Question: How can i have separator between buttons. Below is the screenshot and code

'''
<TableLayout
android:layout_width="fill_parent"
android:layout_height="fill_parent"
android:layout_centerInParent="true"
android:gravity="bottom"
android:stretchColumns="*" >
<TableRow
android:layout_width="fill_parent"
android:layout_height="wrap_content"
android:gravity="center_horizontal" >
<Button
android:id="@+id/home"
android:layout_width="0dp"
android:layout_weight="1"
android:background="#092435"
android:gravity="center"
android:padding="15dip"
android:text="Activity"
android:textColor="#ffffff" />
<Button
android:id="@+id/status"
android:layout_width="0dp"
android:layout_weight="1"
android:background="#092435"
android:gravity="center"
android:padding="15dip"
android:text="Support"
android:textColor="#ffffff" />
<Button
android:id="@+id/support"
android:layout_width="0dp"
android:layout_weight="1"
android:background="#092435"
android:gravity="center"
android:padding="15dip"
android:text="Messages"
android:textColor="#ffffff" />
</TableRow>
</TableLayout>
'''
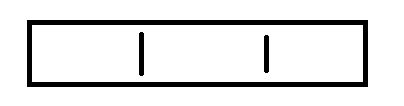
Answer: Use views to create deviders , changes margins params according to you
'''
<TableLayout
android:layout_width="fill_parent"
android:layout_height="fill_parent"
android:layout_centerInParent="true"
android:gravity="bottom"
android:stretchColumns="*" xmlns:android="http://schemas.android.com/apk/res/android">
<TableRow
android:layout_width="fill_parent"
android:layout_height="wrap_content"
android:gravity="center_horizontal" >
<Button
android:id="@+id/home"
android:layout_width="wrap_content"
android:layout_weight="1"
android:background="#092435"
android:gravity="center"
android:padding="15dip"
android:text="Activity"
android:textColor="#ffffff" />
<View android:layout_height="fill_parent"
android:layout_width="2dip"
android:layout_margin="4dp"
android:background="#899909"/>
<Button
android:id="@+id/status"
android:layout_width="wrap_content"
android:layout_weight="1"
android:background="#092435"
android:gravity="center"
android:padding="15dip"
android:text="Support"
android:textColor="#ffffff" />
'''